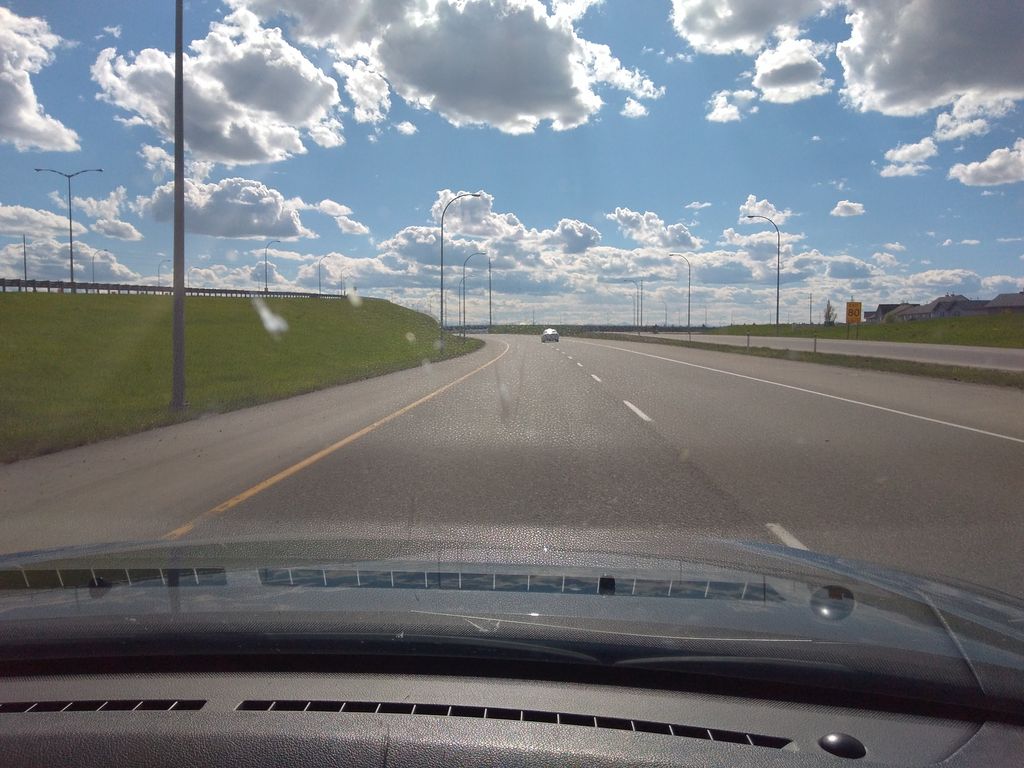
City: calgary